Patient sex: M
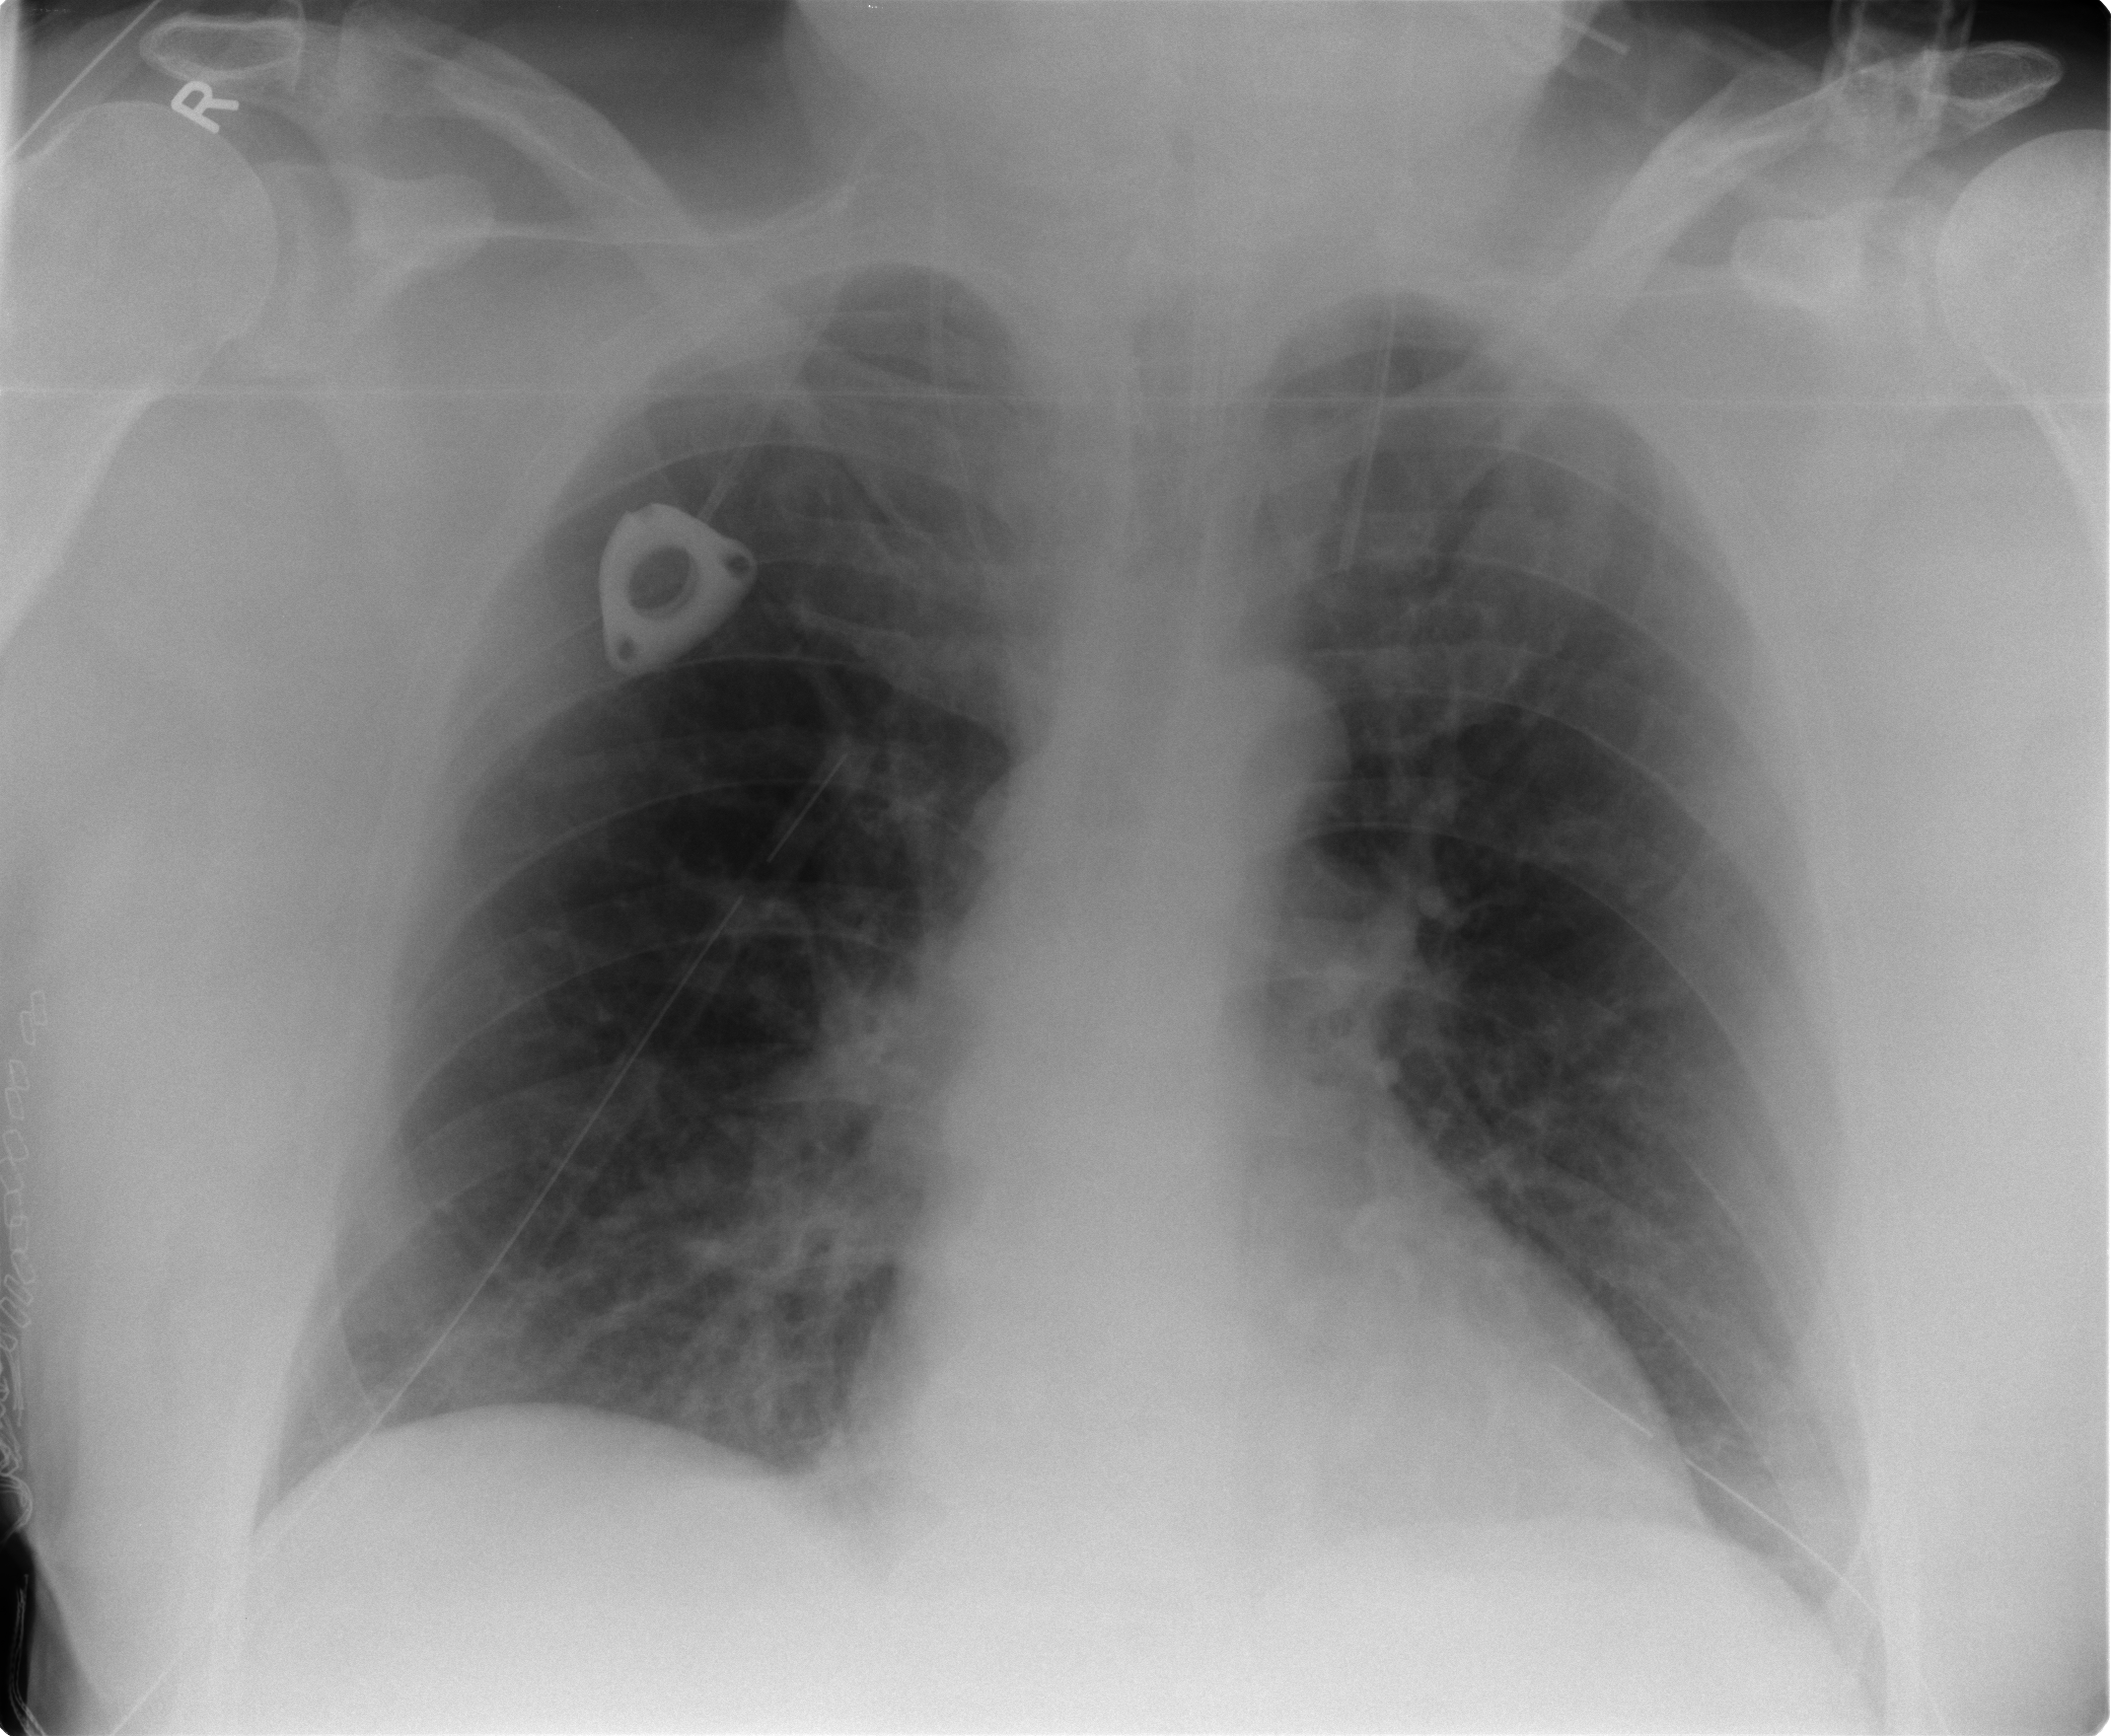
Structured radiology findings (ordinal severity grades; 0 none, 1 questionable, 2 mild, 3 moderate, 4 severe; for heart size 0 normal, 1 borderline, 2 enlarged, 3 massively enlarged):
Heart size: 0
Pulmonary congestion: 1
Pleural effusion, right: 0
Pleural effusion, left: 0
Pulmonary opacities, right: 1
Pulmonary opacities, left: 0
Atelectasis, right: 2
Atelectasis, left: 1